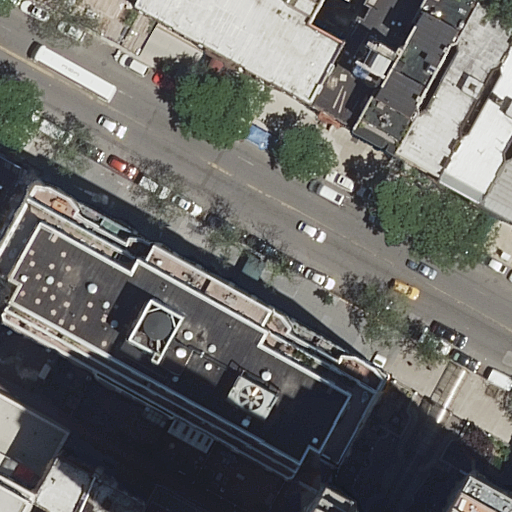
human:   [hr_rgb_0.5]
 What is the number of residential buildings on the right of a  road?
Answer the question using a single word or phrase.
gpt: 6

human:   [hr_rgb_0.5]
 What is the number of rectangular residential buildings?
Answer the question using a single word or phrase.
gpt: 7

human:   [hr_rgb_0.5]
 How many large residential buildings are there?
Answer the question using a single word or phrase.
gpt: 2

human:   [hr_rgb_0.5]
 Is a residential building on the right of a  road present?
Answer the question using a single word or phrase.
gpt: yes

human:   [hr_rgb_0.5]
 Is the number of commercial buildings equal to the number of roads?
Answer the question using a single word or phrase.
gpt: no

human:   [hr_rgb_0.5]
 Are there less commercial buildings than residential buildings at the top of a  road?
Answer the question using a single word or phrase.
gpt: yes

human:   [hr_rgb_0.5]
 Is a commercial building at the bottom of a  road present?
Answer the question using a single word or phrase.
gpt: no

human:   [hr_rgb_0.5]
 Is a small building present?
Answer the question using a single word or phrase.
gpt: yes

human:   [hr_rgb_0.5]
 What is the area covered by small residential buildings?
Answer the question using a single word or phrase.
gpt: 294m2

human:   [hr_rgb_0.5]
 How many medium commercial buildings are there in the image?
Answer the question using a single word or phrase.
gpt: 0

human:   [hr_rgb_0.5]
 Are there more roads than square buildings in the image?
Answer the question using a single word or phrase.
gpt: yes

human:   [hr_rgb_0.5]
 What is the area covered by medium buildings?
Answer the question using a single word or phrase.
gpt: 1166m2

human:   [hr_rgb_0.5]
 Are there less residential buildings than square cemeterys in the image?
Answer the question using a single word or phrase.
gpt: no

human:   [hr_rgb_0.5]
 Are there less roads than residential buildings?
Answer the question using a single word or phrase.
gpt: yes

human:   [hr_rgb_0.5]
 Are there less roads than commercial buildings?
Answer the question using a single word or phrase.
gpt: no

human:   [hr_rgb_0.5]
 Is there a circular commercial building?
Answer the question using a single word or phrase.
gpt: no

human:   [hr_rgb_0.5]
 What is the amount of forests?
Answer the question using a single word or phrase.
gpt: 0

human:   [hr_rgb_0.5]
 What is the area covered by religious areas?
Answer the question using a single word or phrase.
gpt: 0m2

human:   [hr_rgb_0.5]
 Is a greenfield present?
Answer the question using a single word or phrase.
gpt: no

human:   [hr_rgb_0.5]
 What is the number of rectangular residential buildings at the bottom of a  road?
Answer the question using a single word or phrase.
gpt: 4

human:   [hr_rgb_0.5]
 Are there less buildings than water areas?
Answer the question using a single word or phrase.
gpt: no

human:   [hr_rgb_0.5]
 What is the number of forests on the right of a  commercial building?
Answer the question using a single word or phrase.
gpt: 0

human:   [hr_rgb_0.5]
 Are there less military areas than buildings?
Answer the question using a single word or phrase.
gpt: yes

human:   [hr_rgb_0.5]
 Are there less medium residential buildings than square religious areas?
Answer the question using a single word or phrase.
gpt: no

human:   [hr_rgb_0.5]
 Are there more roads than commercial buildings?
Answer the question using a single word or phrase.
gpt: yes

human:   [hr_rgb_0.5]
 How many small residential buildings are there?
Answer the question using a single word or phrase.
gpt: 6

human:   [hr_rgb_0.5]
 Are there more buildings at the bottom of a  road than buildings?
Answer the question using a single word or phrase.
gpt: no

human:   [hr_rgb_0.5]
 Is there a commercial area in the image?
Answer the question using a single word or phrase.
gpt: no

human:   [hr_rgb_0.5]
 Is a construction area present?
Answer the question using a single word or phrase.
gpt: no

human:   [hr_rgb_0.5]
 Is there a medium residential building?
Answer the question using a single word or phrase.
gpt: yes

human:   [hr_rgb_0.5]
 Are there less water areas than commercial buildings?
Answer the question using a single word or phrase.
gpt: no

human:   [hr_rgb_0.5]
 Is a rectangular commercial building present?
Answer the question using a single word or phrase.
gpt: no

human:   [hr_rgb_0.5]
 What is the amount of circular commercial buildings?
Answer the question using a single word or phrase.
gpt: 0

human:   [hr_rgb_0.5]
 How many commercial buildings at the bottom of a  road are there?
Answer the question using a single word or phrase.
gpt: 0

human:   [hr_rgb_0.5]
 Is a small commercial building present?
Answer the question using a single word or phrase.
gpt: no

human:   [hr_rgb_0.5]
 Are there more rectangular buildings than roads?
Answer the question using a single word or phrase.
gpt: yes